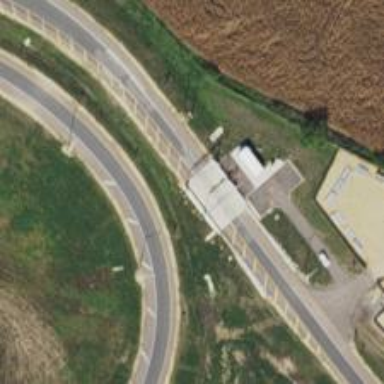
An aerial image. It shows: Toll gantry on the road.